Question: Want to align text in header at right side of expanderview.
This is my code:
'''
<toolkit:ExpanderView HorizontalAlignment="Stretch">
<toolkit:ExpanderView.Header>
<TextBlock HorizontalAlignment="Right" Text="test"></TextBlock>
</toolkit:ExpanderView.Header>
</toolkit:ExpanderView>
'''
but it stays left. Why?

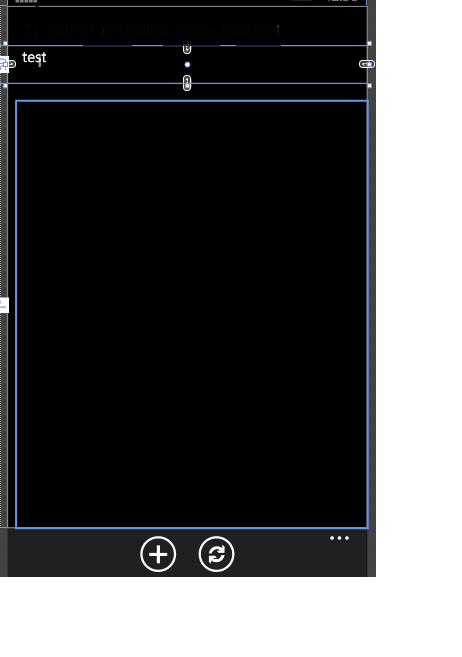
Answer: I think you can change the width of Header, and use TextAlignment. just like this code. Hope it's helpful for you.
'''
<toolkit:ExpanderView x:Name="ev" HorizontalAlignment="Stretch">
<toolkit:ExpanderView.Header>
<TextBlock Width="{Binding ActualWidth, ElementName=ev}" HorizontalAlignment="Stretch" TextAlignment="Right" Text="test"></TextBlock>
</toolkit:ExpanderView.Header>
</toolkit:ExpanderView>
'''